Question: I want to implement form based authentication in struts2.
My directory structure is :

My web.xml:
'''
<web-app version="3.0" xmlns="http://java.sun.com/xml/ns/javaee" xmlns:xsi="http://www.w3.org/2001/XMLSchema-instance" xsi:schemaLocation="http://java.sun.com/xml/ns/javaee http://java.sun.com/xml/ns/javaee/web-app_3_0.xsd">
<filter>
<filter-name>struts2</filter-name>
<filter-class>org.apache.struts2.dispatcher.FilterDispatcher</filter-class>
</filter>
<filter-mapping>
<filter-name>struts2</filter-name>
<url-pattern>/*</url-pattern>
</filter-mapping>
<security-constraint>
<display-name>Example Security Constraint</display-name>
<web-resource-collection>
<web-resource-name>Protected Area</web-resource-name>
<url-pattern>/protected/*</url-pattern>
<http-method>DELETE</http-method>
<http-method>GET</http-method>
<http-method>POST</http-method>
<http-method>PUT</http-method>
</web-resource-collection>
<auth-constraint>
<role-name>manager</role-name>
</auth-constraint>
<user-data-constraint>
<transport-guarantee>NONE</transport-guarantee>
</user-data-constraint>
</security-constraint>
<!-- Default login configuration uses form-based authentication -->
<login-config>
<auth-method>FORM</auth-method>
<realm-name>Example Form-Based Authentication Area</realm-name>
<form-login-config>
<form-login-page>/login.jsp</form-login-page>
<form-error-page>/error.jsp</form-error-page>
</form-login-config>
</login-config>
<security-role>
<description> An administrator </description>
<role-name>
manager
</role-name>
</security-role>
<session-config>
<session-timeout>
30
</session-timeout>
</session-config>
<welcome-file-list>
<welcome-file>index.jsp</welcome-file>
</welcome-file-list>
</web-app>
'''
my login.jsp :
'''
<form method="POST" action="j_security_check" >
<table border="0" cellspacing="5">
<tr>
<th align="right">Username:</th>
<td align="left"><input type="text" name="j_username"></td>
</tr>
<tr>
<th align="right">Password:</th>
<td align="left"><input type="password" name="j_password"></td>
</tr>
<tr>
<td align="right"><input type="submit" value="Log In"></td>
<td align="left"><input type="reset"></td>
</tr>
</table>
</form>
'''
action in struts :
'''
<action name= "j_security_check" class="action.LoginAction" >
<result name="success" >protected/index.jsp</result>
<result name="error" > error.jsp </result>
<result name="input" > login.jsp</result>
</action>
'''
my LoginAction.java
'''
public class LoginAction extends ActionSupport {
String j_username, j_password;
public String getJ_password() {
return j_password;
}
public void setJ_password(String j_password) {
this.j_password = j_password;
}
public String getJ_username() {
return j_username;
}
public void setJ_username(String j_username) {
this.j_username = j_username;
}
@Override
public String execute() throws Exception {
if (getJ_username().equals(getJ_password())) {
return SUCCESS;
} else {
this.addActionError("Error..!");
return ERROR;
}
}
@Override
public void validate() {
if ((getJ_username() == null) || (getJ_username().length() == 0)) {
this.addActionError("Username Empty");
}
if ((getJ_password() == null) || (getJ_password().length() == 0)) {
this.addActionError("Password Empty");
}
}
'''
With this i am When i insert same loginid and password, yet i redirected to the error page..
Can someone give a good link for the same..?
The example should contain a protected folder, an action class for login..
thanks..
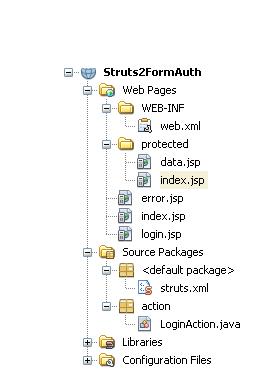
Answer: You will have to provide username and password combination that corresponds to a user who has already been created in the file realm of the GlassFish Server and has been assigned to the group of manager.
<URL> is a link on how to create a File realm.
<URL> is a link on how to create a jdbc security realm.
<URL> is a working example. You can check if it matches with your code.
<URL> is a link to better understand form-based authentication.
Hope this helps. :)
:
The idea behind form based authentication is that you write a JSP or Servlet that presents a form with the following fields and action:
'''
<form action="j_security_check" method="post">
<input type="text" name="j_username"/>
<input type="password" name="j_password"/>
<input type="submit"/>
</form>
'''
When the form is submitted, the servlet container checks the credentials for you using the mechanism you've defined (e.g. JAAS). In your web.xml, you set the following:
'''
<login-config>
<form-login-check>
<form-login-page>/login.jsp</form-login-page>
<form-error-page>/error.jsp</form-error-page>
</form-login-check>
</login-config>
'''
This allows the container to locate the JSP or Servlet containing your form, or your error handling code.